高三 · 代数
24. 设曲线 $y=\frac{a x^{3}}{3}+\frac{1}{2} b x^{2}+c x$ 在点 $A(x, y)$ 处的切线斜率为 $k(x)$, 且 $k(-1)=0$. 对一切实
数 $x$, 不等式 $x \leq k(x) \leq \frac{1}{2}\left(x^{2}+1\right)$ 恒成立 $(a \neq 0)$.

(1) 求 $k(1)$ 的值;

答案: 解: 由 $x \leq k(x) \leq \frac{1}{2}\left(x^{2}+1\right)$ 得 $1 \leq k(1) \leq 1$, 所以 $k(1)=1$

(2) 求函数 $k(x)$ 的表达式;

答
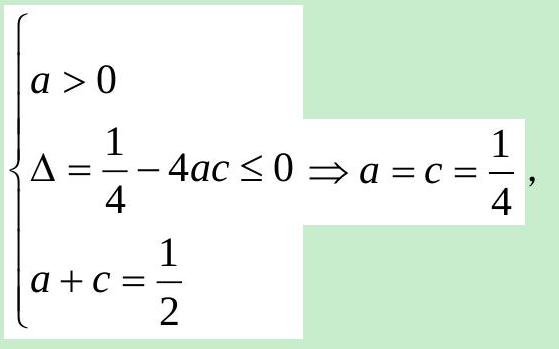
答案: 案: 解: $k(x)=y^{\prime}=a x^{2}+b x+c(a \neq 0)$, 由 $k(1)=1, k(-1)=0$ 得

$\left\{\begin{array}{l}a+b+c=1 \\ a-b+c=0\end{array} \Rightarrow a+c=\frac{1}{2}, b=\frac{1}{2}\right.$

又 $x \leq k(x) \leq \frac{1}{2}\left(x^{2}+1\right)$ 恒成立, 则由 $a x^{2}-\frac{1}{2} x+c \geq 0(a \neq 0)$ 恒成立得

同理由 $\left(\frac{1}{2}-a\right) x^{2}+\frac{1}{2} x+\frac{1}{2}-c \geq 0$ 恒成立也可得: $a=c=\frac{1}{4}$

综上 $a=c=\frac{1}{4}, b=\frac{1}{2}$, 所以 $k(x)=\frac{1}{4} x^{2}+\frac{1}{2} x+\frac{1}{4}$

(3) 求证: $\frac{1}{k(1)}+\frac{1}{k(2)}+\cdots+\frac{1}{k(n)}>\frac{2 n}{n+2}$.

答案: 证明: 方法一: $k(n)=\frac{n^{2}+2 n+1}{4}=\frac{(n+1)^{2}}{4} \Rightarrow \frac{1}{k(n)}=\frac{4}{(n+1)^{2}}$

要证原不等式, 即证 $\frac{1}{2^{2}}+\frac{1}{3^{2}}+\cdots+\frac{1}{(n+1)^{2}}>\frac{n}{2 n+4}$

因为 $\frac{1}{(n+1)^{2}}>\frac{1}{(n+1)(n+2)}=\frac{1}{n+1}-\frac{1}{n+2}$

所以 $\frac{1}{2^{2}}+\frac{1}{3^{2}}+\cdots+\frac{1}{(n+1)^{2}}>\frac{1}{2}-\frac{1}{3}+\frac{1}{3}-\frac{1}{4}+\cdots+\frac{1}{n+1}-\frac{1}{n+2}=\frac{1}{2}-\frac{1}{n+2}=\frac{n}{2 n+4}$

所以 $\frac{1}{k(1)}+\frac{1}{k(2)}+\cdots+\frac{1}{k(n)}>\frac{2 n}{n+2}$

方法二: 由 $k(n)=\frac{n^{2}+2 n+1}{4}=\frac{(n+1)^{2}}{4} \Rightarrow \frac{1}{k(n)}=\frac{4}{(n+1)^{2}}$
当 $n=1$ 时, 左边 $=1$, 右边 $=\frac{2}{3}$, 左边>右边, 所以 $n=1$, 不等式成立

假设当 $n=m$ 时, 不等式成立, 即 $\frac{1}{k(1)}+\frac{1}{k(2)}+\cdots \frac{1}{k(m)}>\frac{2 m}{m+2}$

当 $n=m+1$ 时,

左边 $=\frac{1}{k(1)}+\frac{1}{k(2)}+\cdots+\frac{1}{k(m)}+\frac{1}{k(m+1)}>\frac{2 m}{m+2}+\frac{4}{(m+2)^{2}}=\frac{2 m^{2}+4 m+4}{(m+2)^{2}}$

由 $\frac{2 m^{2}+4 m+4}{(m+2)^{2}}-\frac{2(m+1)}{m+3}=\frac{4}{(m+2)^{2}(m+3)}>0$

所以 $\frac{1}{k(1)}+\frac{1}{k(2)}+\cdots+\frac{1}{k(m)}+\frac{1}{k(m+1)}>\frac{2(m+1)}{(m+1)+3}$

即当 $n=m+1$ 时, 不等式也成立。综上得 $\frac{1}{k(1)}+\frac{1}{k(2)}+\cdots+\frac{1}{k(n)}>\frac{2 n}{n+2}$
解析: : 分析: 本题主要考查了数学归纳法证明不等式, 解决问题的关键是根据数学归纳法证明不等式的步骤结合所给条件分析计算得到 $k(x)=\frac{1}{4} x^{2}+\frac{1}{2} x+\frac{1}{4}$, 然后运用数学归纳法证明所求结论即可